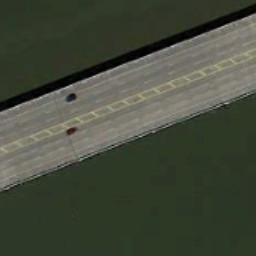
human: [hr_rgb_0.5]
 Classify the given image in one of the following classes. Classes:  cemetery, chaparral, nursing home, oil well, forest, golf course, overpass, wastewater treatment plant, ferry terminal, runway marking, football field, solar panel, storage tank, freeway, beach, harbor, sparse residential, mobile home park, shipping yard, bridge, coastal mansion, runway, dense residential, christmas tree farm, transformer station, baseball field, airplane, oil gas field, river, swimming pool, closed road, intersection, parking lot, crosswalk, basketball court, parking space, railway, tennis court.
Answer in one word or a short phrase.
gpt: bridge